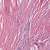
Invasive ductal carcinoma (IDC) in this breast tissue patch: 1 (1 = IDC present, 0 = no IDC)